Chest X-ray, AP view. Patient: 35 years old, sex M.
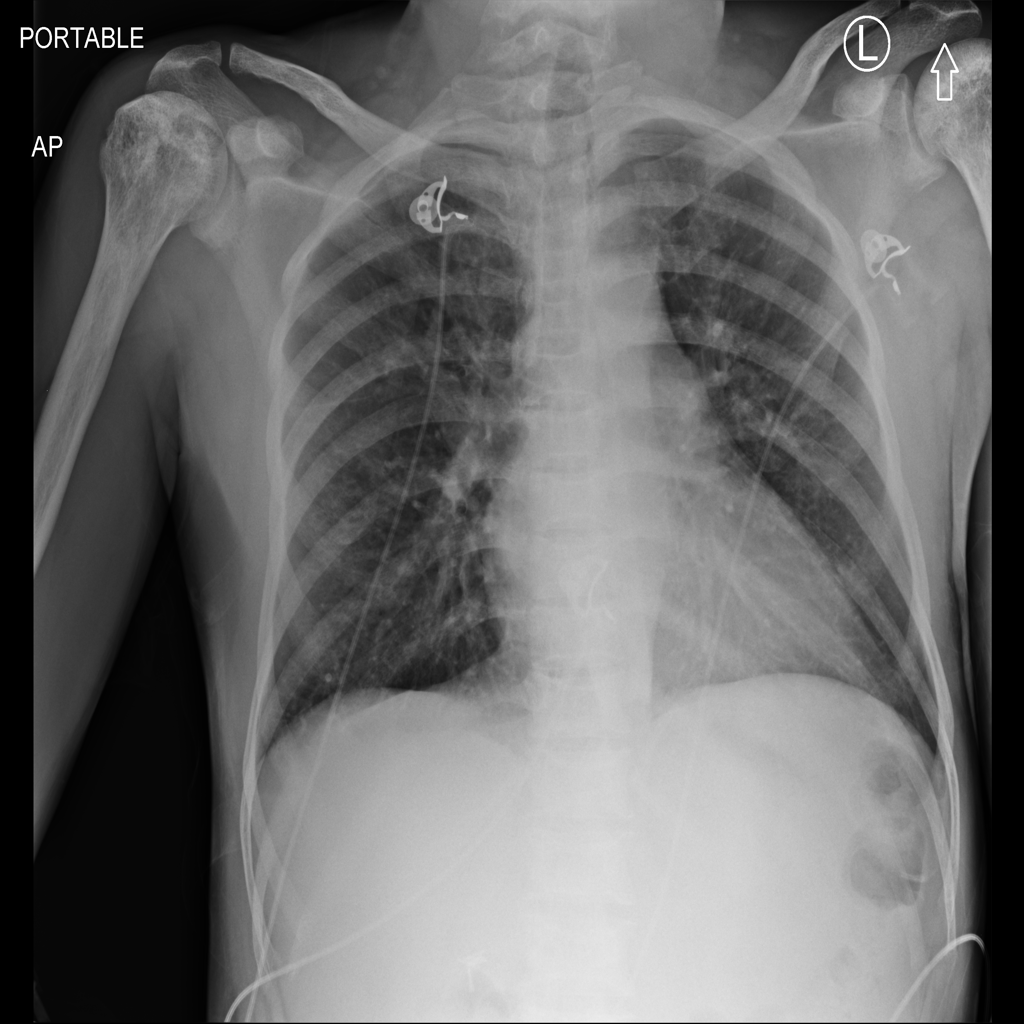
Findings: No Finding